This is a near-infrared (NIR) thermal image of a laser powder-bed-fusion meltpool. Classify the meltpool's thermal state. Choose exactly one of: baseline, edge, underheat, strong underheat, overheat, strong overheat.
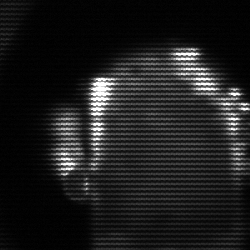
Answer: baseline